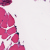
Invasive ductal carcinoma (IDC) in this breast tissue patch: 0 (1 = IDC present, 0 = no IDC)